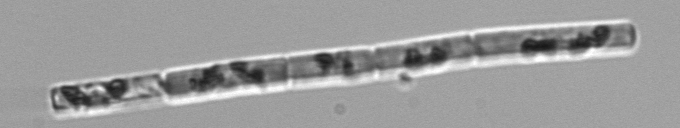
Label: Guinardia_delicatula